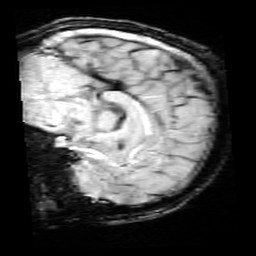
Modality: SWI
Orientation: sagittal
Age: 10
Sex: female
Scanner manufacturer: siemens
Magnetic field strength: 3 T
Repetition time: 0.027 s
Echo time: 0.02 s